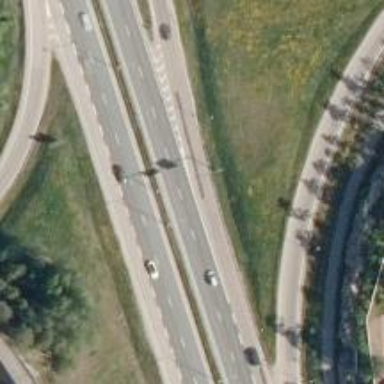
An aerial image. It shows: Asphalt trunk highway.